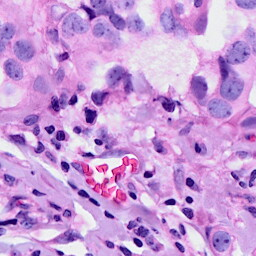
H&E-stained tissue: Breast